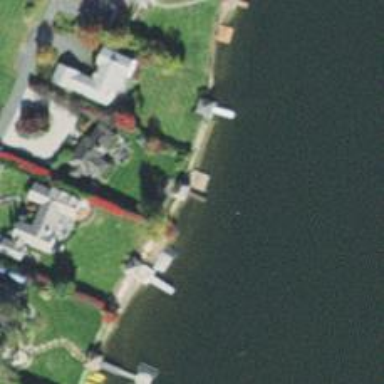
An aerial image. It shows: Man-made pier.